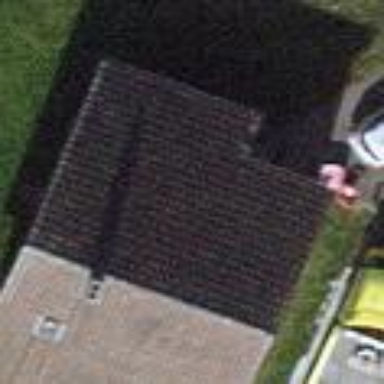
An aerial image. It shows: Detached building.